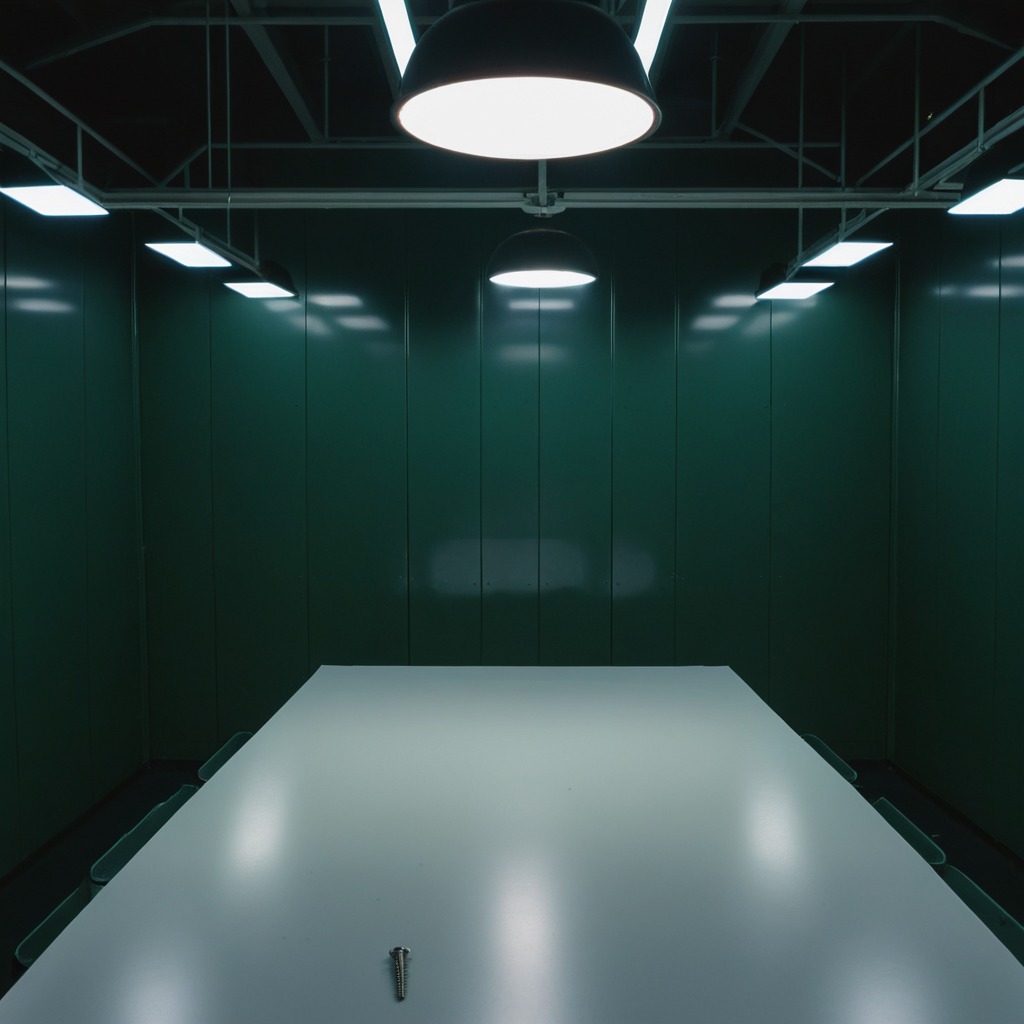
A metal screw is lying on a clean empty table in a railway signal maintenance room lit by harsh overhead fluorescents.